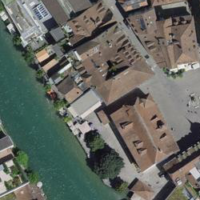
EUNIS habitat code: 54
Species observed at this site:
Carpinus betulus
Passer domesticus